Question: Following info I found on another SO question, I have improved my autocomplete to display the list of available values when a field gets focus. This works perfectly well in Firefox and Chrome, but not on IE9.
I have created a code example <URL>. It works if you open it with Firefox or Chrome, but does not work if you open it with IE9. Why?
Anyone has a solution to this issue?

The above image is for FireFox. The list of available values is displayed when the cursor is set in the field. This list is not displayed when using IE9.
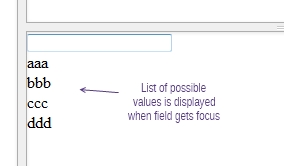
Answer: your 'if' condition should like this, use '==' instead of using '==='
'''
if (this.value == "") {
$(this).autocomplete("search", "");
}
'''
== is equal to(values only)
=== is exactly equal to (value and type)
---
EDIT
Just comment the 'console.log(this.value);' then it will work.
<URL>